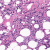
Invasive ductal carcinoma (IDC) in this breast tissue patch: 0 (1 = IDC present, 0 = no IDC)